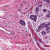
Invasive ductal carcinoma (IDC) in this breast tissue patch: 0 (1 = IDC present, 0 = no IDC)